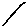
Label: line